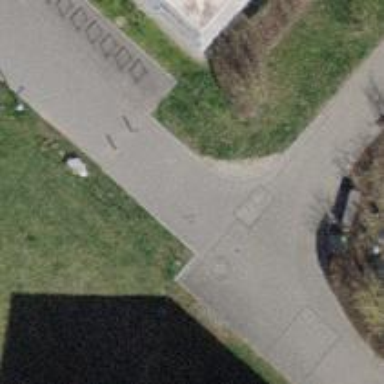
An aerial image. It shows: Bollard barrier.